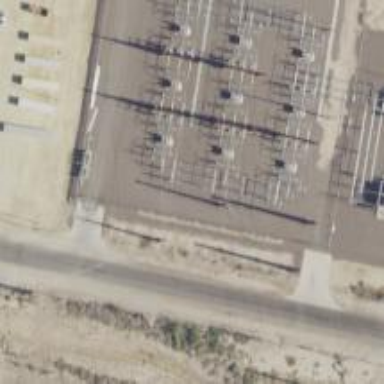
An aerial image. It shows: Power pole.